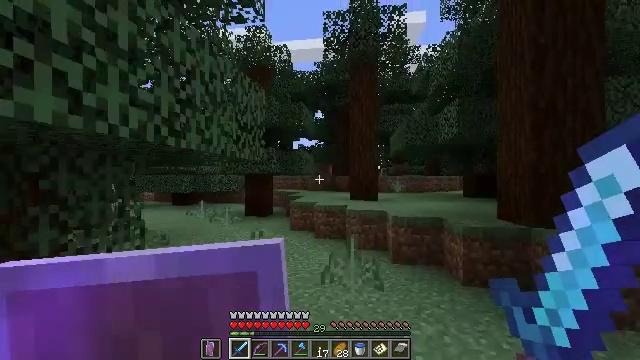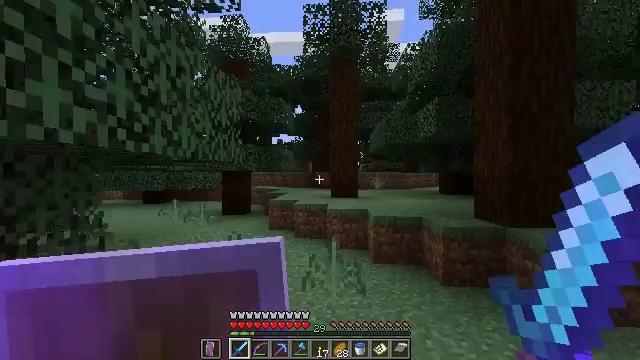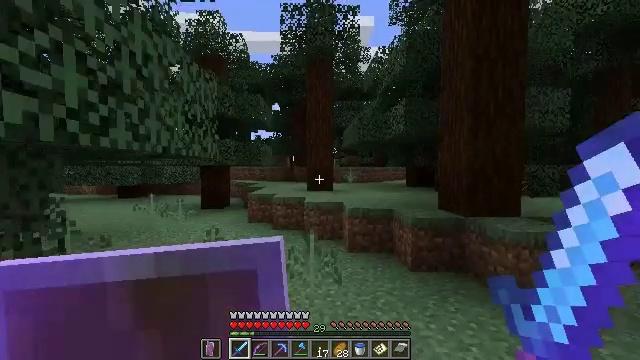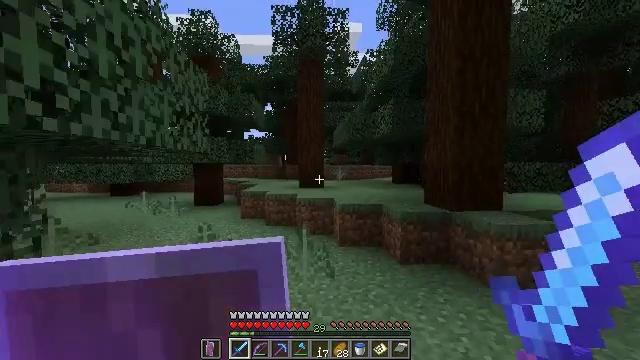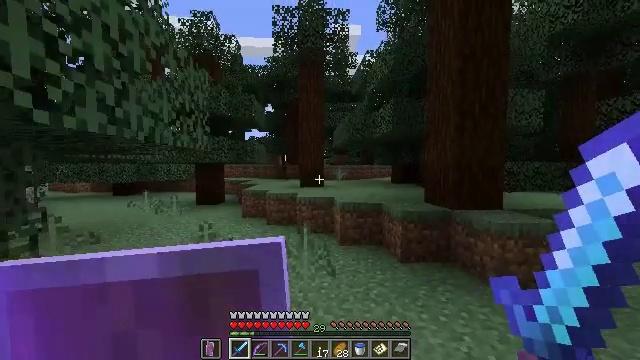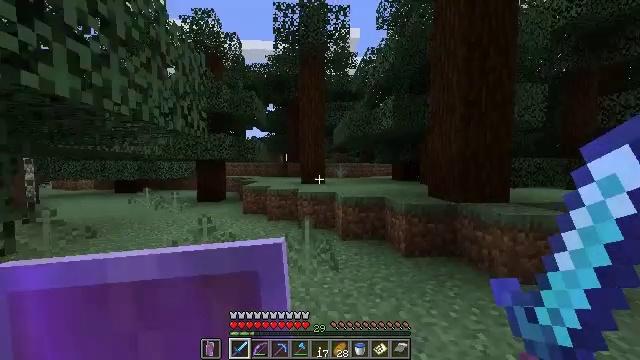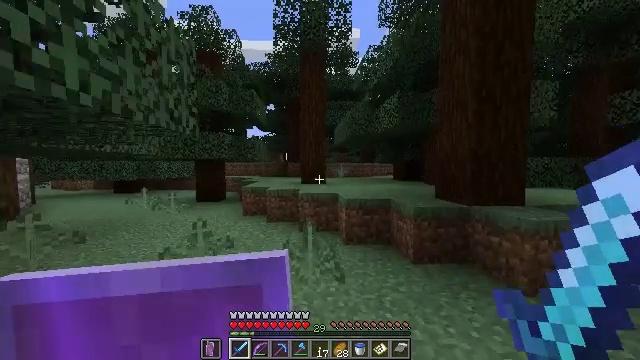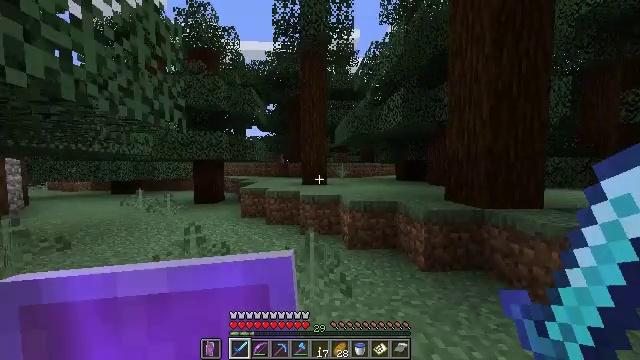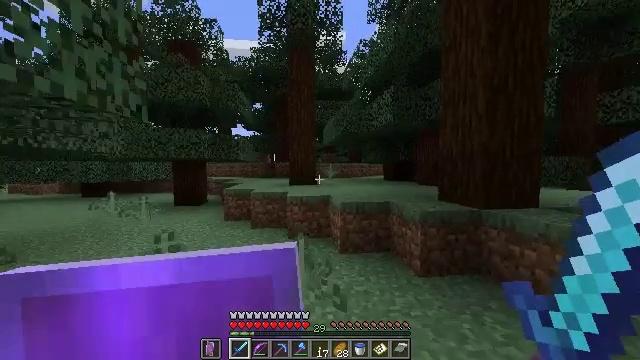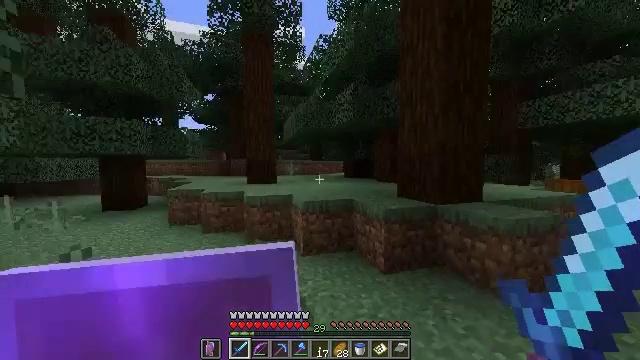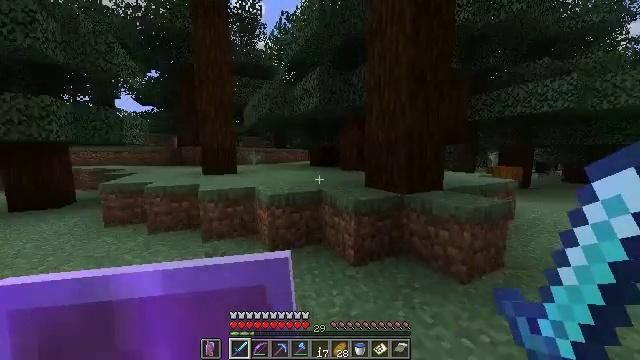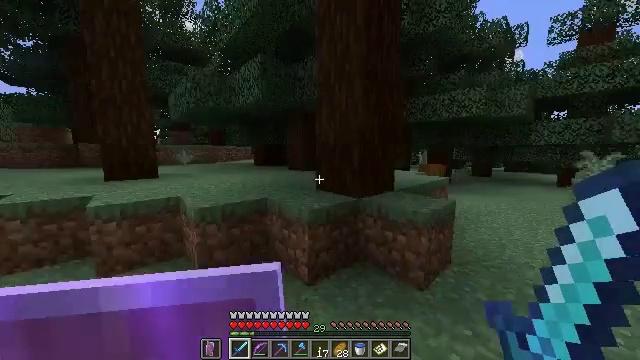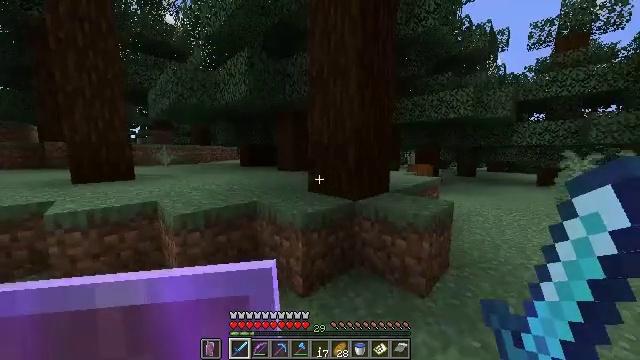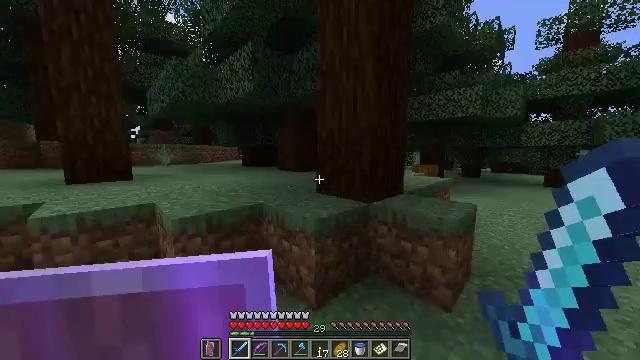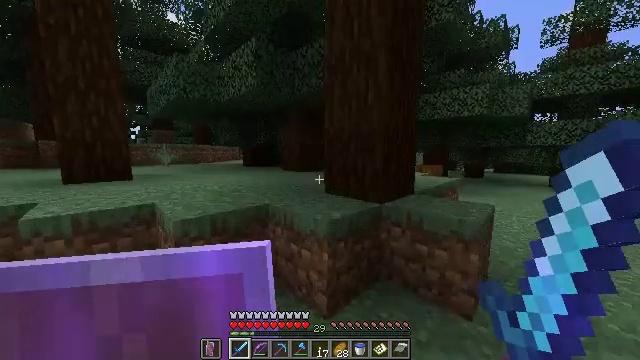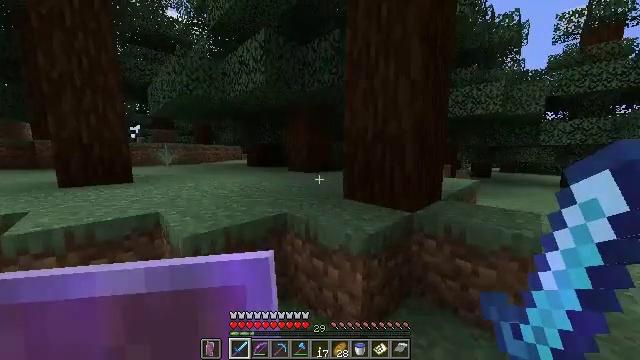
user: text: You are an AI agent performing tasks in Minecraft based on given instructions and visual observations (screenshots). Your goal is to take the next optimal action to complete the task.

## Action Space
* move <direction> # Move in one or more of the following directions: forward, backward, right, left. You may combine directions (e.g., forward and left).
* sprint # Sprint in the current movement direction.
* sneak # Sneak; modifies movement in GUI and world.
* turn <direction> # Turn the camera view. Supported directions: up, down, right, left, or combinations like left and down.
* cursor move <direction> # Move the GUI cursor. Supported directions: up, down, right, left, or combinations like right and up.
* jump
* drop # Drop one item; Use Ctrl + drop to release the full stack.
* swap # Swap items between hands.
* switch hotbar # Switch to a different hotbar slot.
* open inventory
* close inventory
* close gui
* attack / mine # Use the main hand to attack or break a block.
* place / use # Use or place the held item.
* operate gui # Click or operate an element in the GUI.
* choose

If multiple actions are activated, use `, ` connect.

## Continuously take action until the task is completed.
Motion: motion action
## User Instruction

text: Break the gold block to collect it.
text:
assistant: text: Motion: move forward, sprint, turn right and down
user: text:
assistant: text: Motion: move forward, sprint, turn right and down
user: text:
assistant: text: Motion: move forward, sprint, turn right
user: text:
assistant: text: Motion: move forward, sprint
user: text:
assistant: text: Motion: move forward, sprint
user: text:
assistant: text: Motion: move forward, sprint
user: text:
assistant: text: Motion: move forward
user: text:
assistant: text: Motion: move forward, turn right
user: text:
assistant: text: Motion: move forward, turn right
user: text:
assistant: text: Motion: move forward, turn right and down
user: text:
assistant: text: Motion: move forward, turn right
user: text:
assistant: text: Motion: move forward and move left, turn right
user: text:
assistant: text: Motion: move forward and move left
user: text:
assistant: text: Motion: move forward and move left
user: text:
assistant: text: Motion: move forward and move left
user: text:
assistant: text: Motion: move forward and move left
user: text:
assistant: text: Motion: move forward, turn left and down
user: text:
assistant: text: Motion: move forward, turn left, jump
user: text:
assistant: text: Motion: move forward, turn left, jump
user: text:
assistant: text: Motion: move forward
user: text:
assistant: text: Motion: move forward
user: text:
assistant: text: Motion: move forward
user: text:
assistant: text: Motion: move forward
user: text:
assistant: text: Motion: move forward, sprint
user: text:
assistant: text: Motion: move forward, sprint
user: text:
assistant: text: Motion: move forward, turn right and up
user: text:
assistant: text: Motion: move forward, sprint, turn right
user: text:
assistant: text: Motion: move forward, sprint, turn right
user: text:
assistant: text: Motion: move forward, turn right
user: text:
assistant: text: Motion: move forward